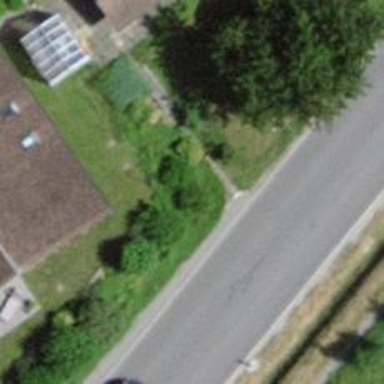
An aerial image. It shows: Hedge acting as barrier.